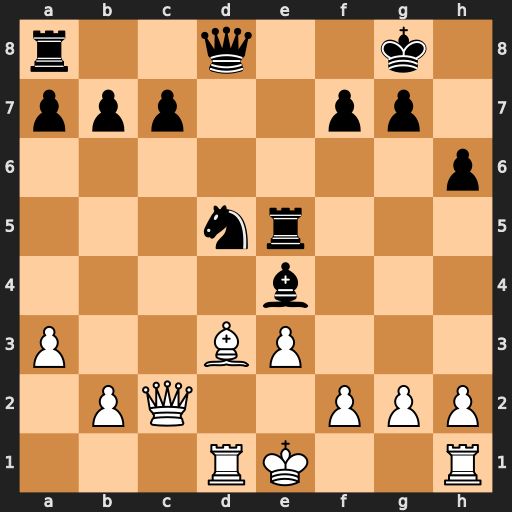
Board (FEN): r2q2k1/ppp2pp1/7p/3nr3/4b3/P2BP3/1PQ2PPP/3RK2R
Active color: w
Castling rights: K
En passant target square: -
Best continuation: Bxe4